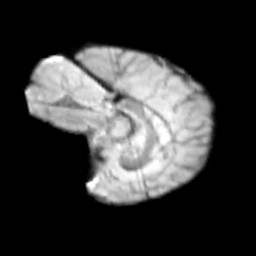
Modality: T2w
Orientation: sagittal
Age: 12
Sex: male
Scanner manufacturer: siemens
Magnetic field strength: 3 T
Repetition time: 3.8 s
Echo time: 0.07 s